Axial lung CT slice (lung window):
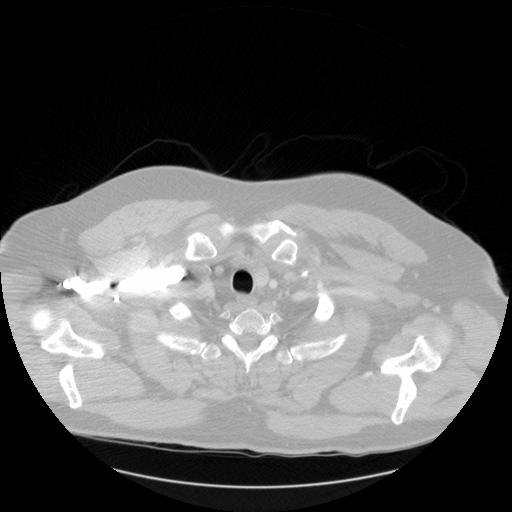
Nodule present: no